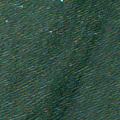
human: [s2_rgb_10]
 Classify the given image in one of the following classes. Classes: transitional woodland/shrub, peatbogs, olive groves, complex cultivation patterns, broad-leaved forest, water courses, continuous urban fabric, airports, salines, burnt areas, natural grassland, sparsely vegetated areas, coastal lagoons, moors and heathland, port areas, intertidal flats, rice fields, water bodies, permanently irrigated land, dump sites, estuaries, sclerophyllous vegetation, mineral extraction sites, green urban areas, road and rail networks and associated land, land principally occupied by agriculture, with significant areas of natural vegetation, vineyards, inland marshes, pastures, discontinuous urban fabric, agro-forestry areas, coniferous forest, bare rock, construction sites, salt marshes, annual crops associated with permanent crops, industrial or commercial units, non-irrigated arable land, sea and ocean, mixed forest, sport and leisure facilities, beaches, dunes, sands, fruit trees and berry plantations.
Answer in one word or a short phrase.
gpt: sea and ocean